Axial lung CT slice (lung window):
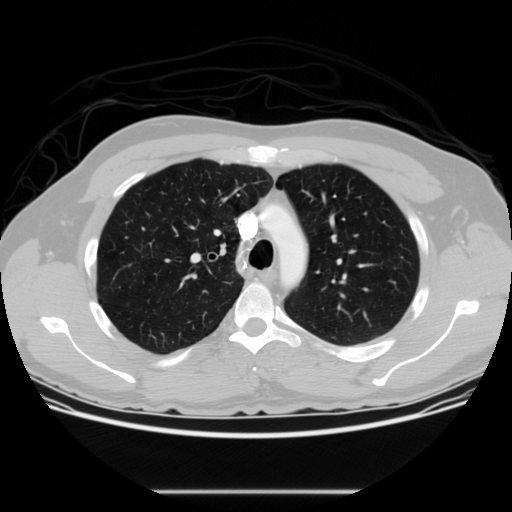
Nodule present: no